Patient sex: M
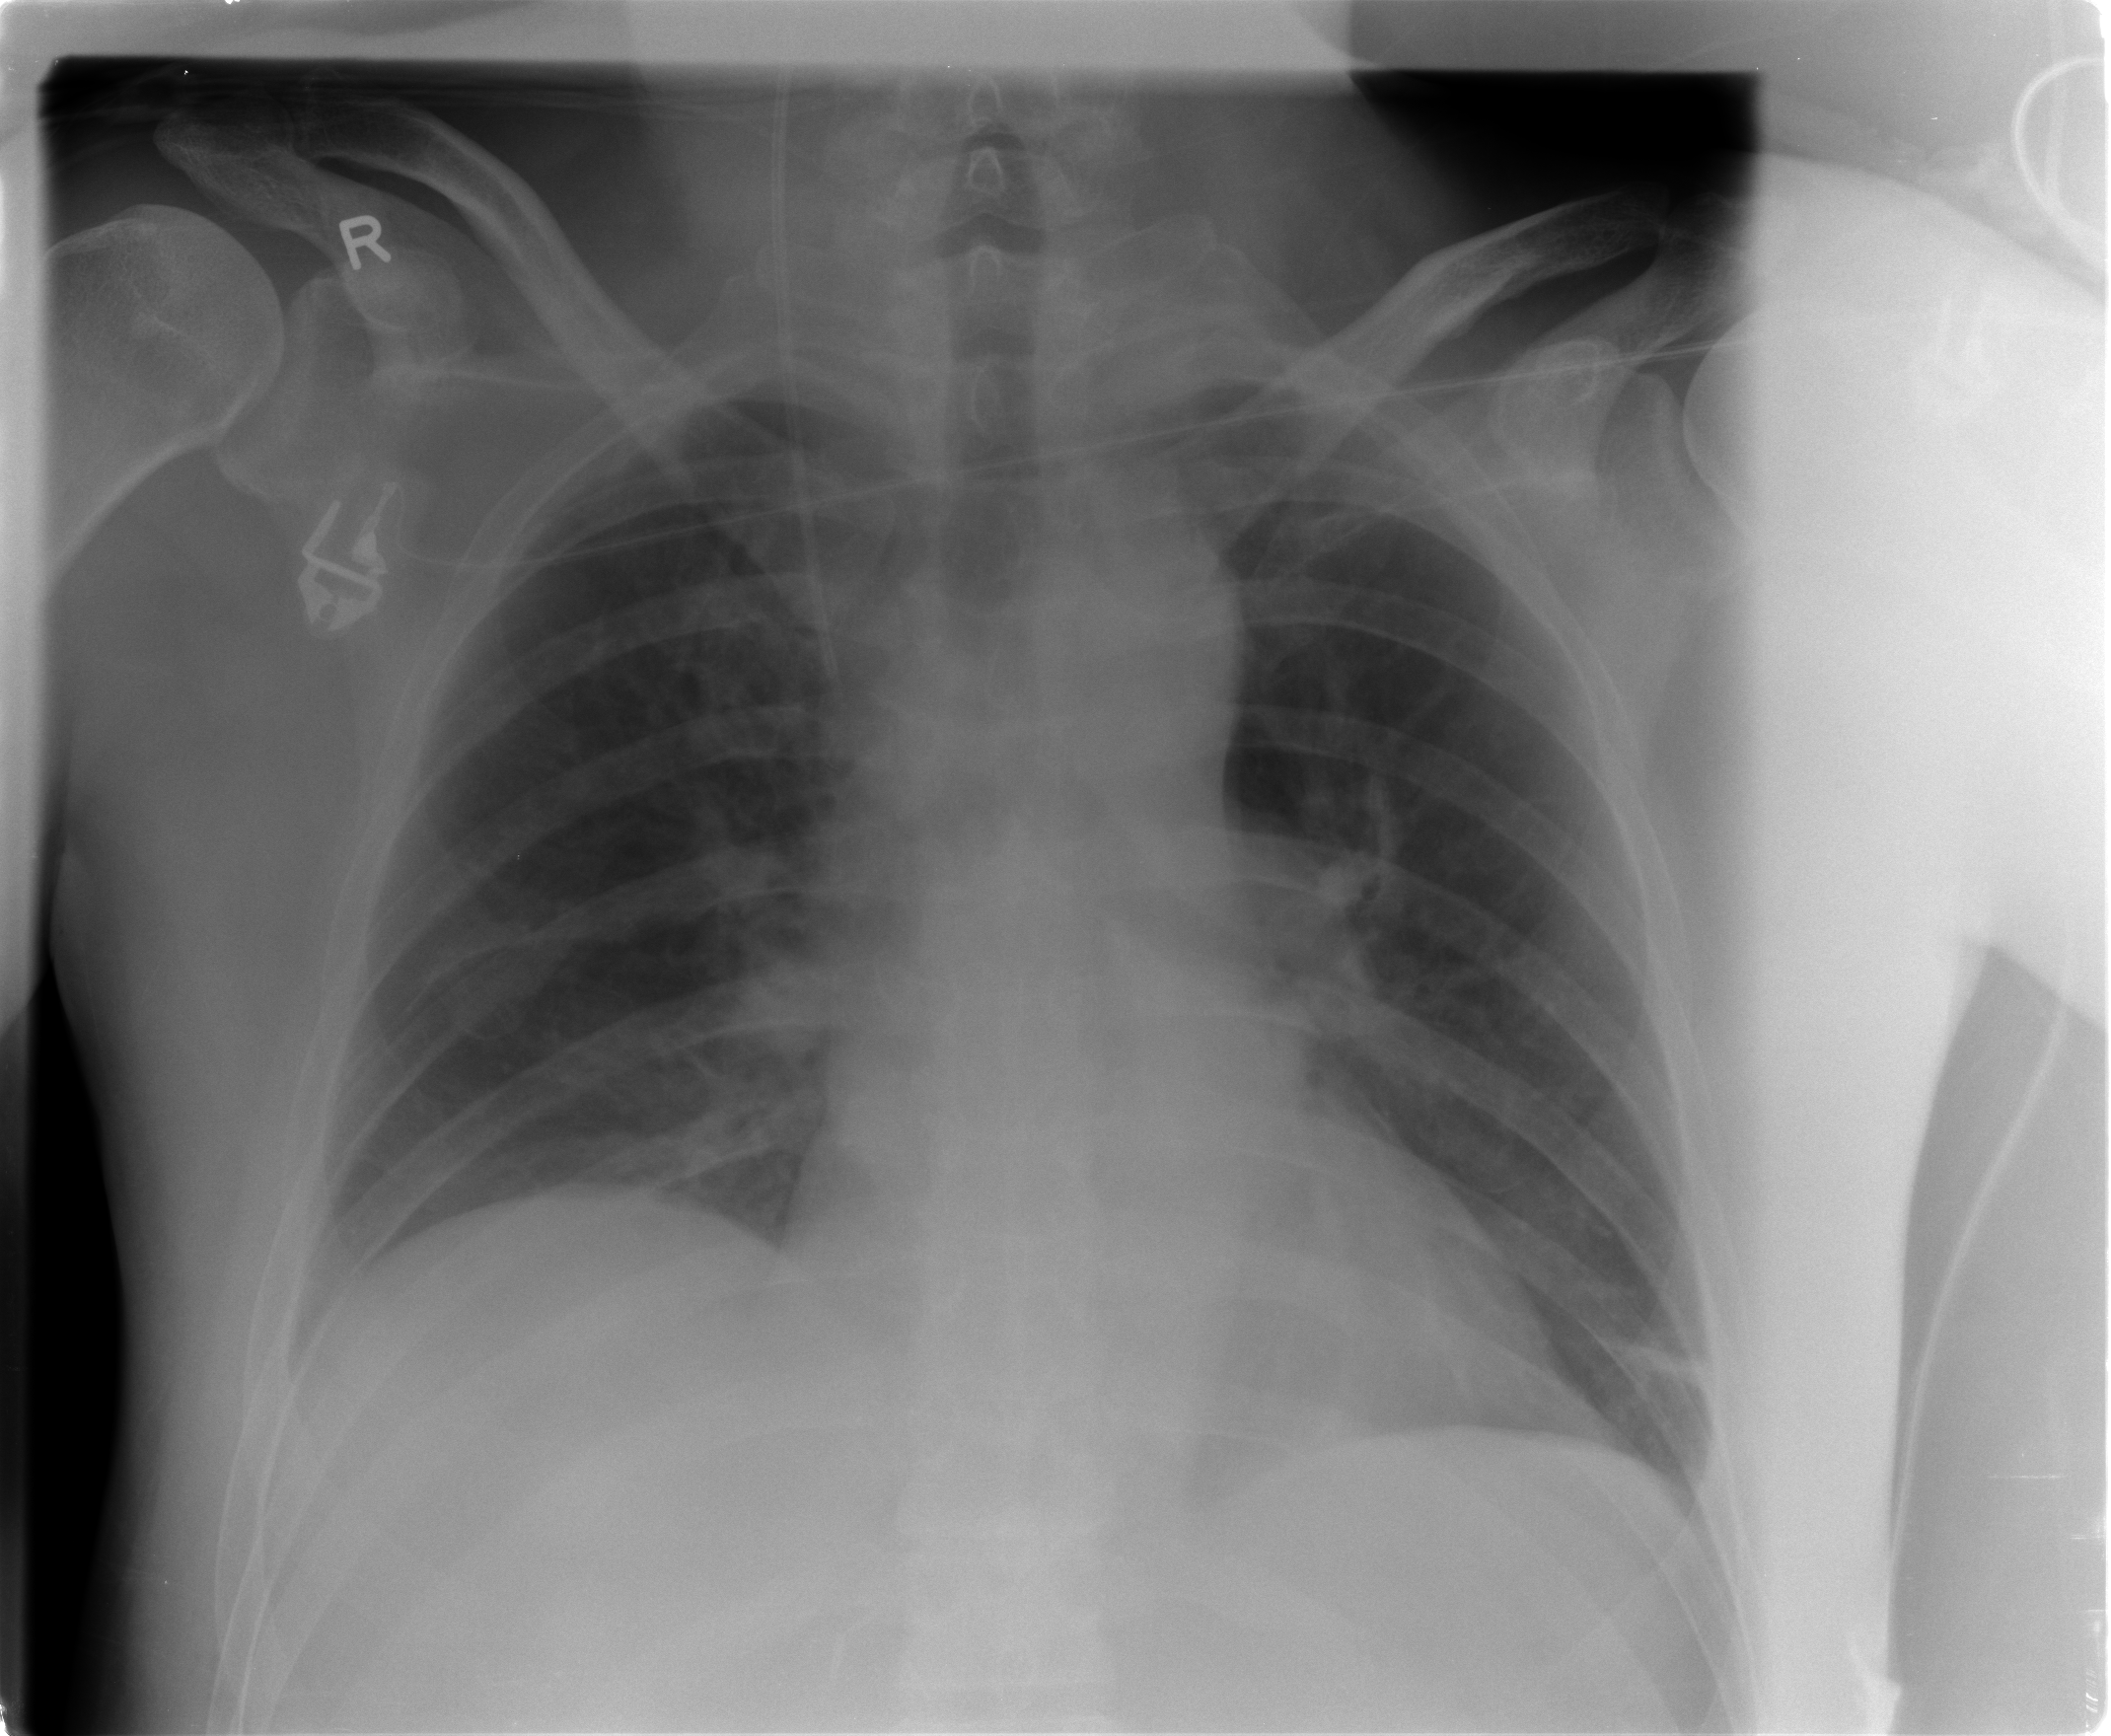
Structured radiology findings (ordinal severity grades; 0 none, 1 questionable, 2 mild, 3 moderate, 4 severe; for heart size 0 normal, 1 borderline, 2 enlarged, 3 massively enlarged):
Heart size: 0
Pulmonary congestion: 0
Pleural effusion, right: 0
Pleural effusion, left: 0
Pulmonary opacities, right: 0
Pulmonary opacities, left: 0
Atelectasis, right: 0
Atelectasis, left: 2